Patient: sex F, age 62
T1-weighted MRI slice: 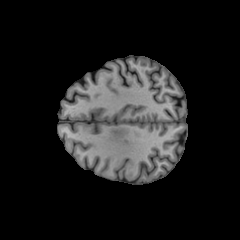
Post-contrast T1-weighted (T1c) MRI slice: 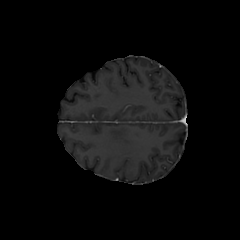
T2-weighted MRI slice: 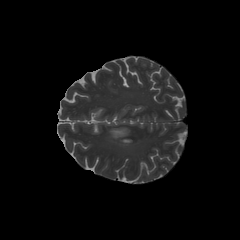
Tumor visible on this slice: yes
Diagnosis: Glioblastoma, IDH-wildtype
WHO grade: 4